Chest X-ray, PA view. Patient: 56 years old, sex M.
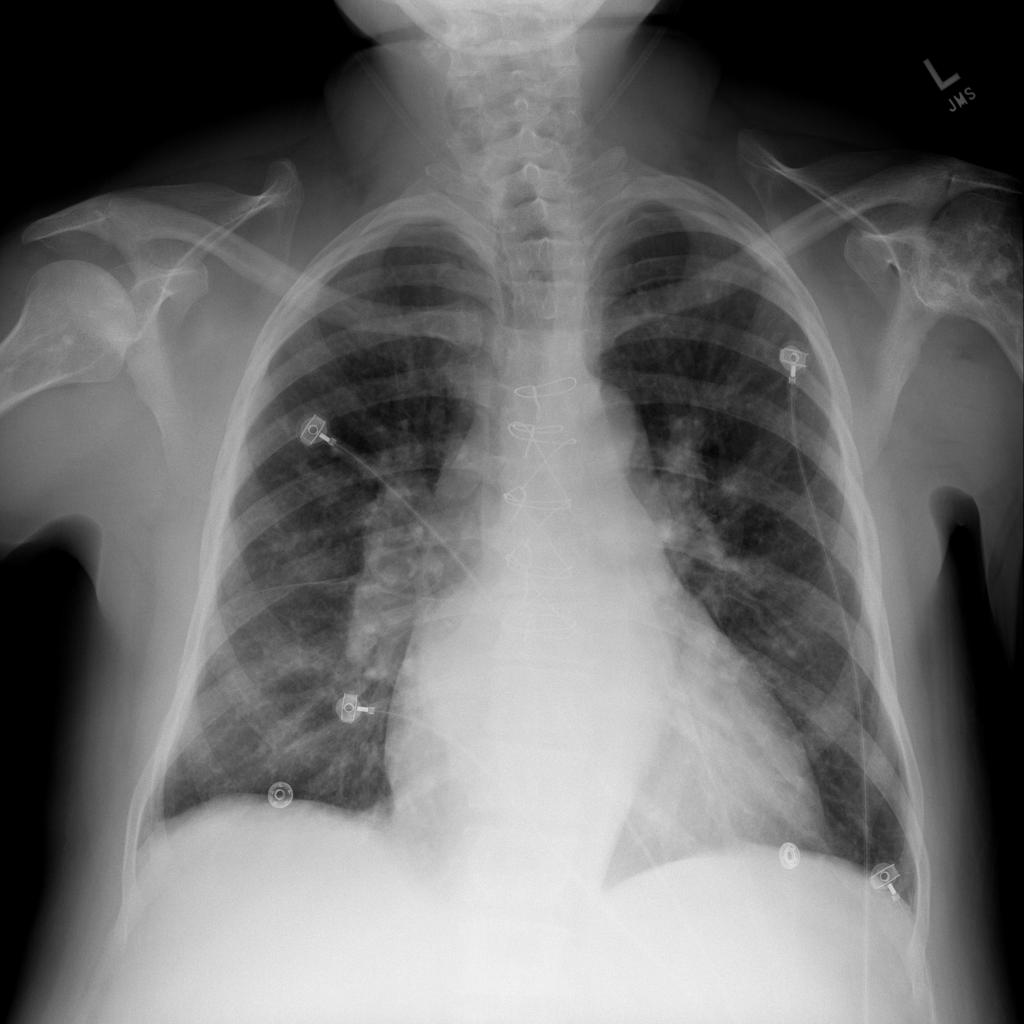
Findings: No Finding